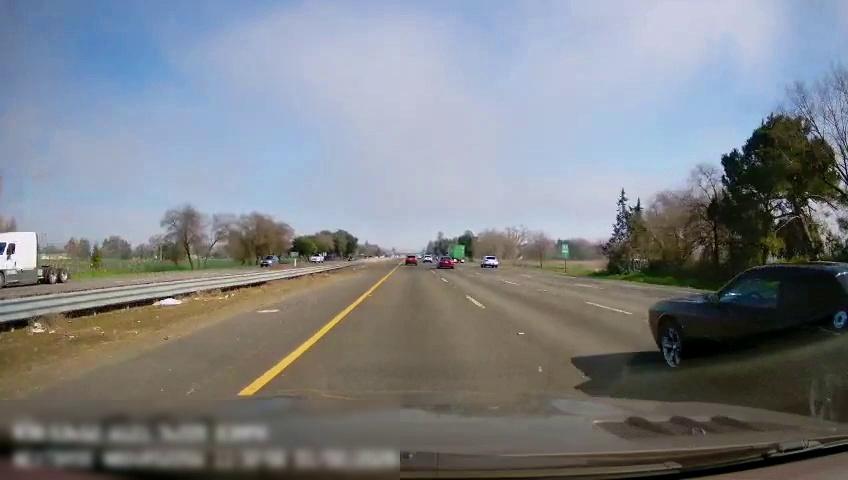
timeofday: Day
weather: Sunny
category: Drivable Space
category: Drivable Space
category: Vehicles | Truck
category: Vehicles | SUV
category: Vehicles | Truck
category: Vehicles | Car
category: Vehicles | Car
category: Vehicles | Truck
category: Vehicles | SUV
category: Lanes | Current Lane
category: Lanes | Current Lane
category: Lanes | Alternate Lane
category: Lanes | Alternate Lane
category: Lanes | Alternate Lane
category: Traffic | Signs